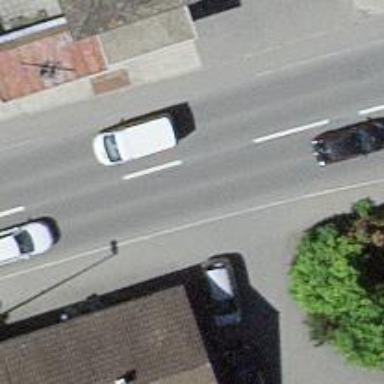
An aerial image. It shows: Secondary road.